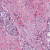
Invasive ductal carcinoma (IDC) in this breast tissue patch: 1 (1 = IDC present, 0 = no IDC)